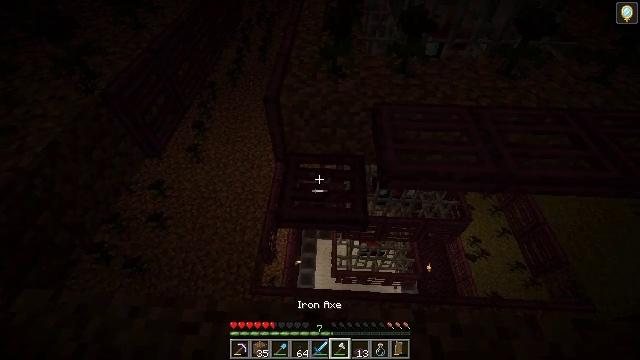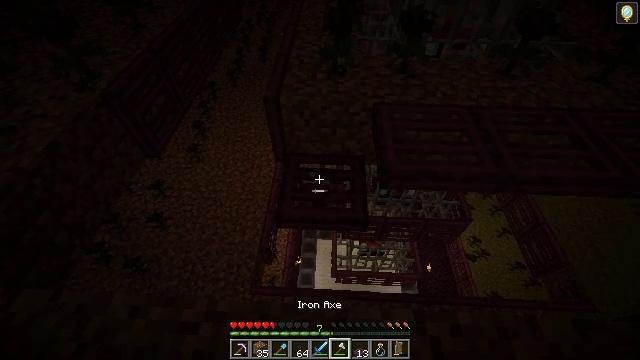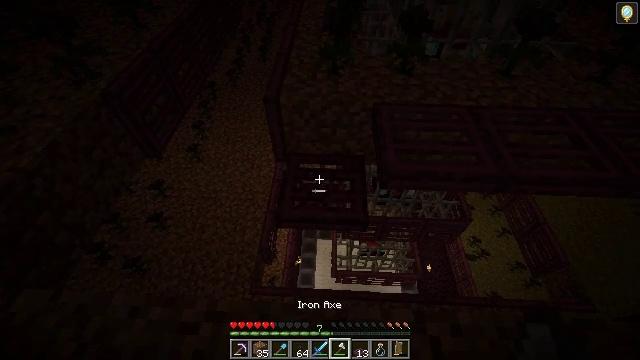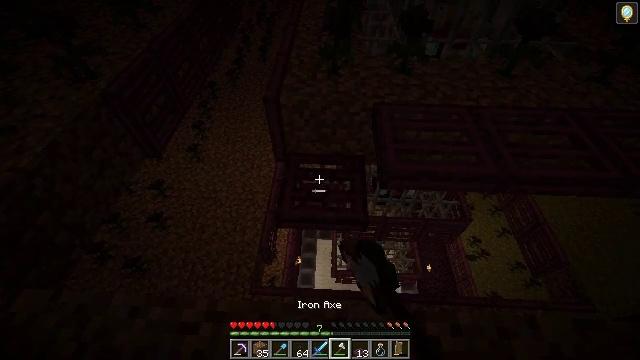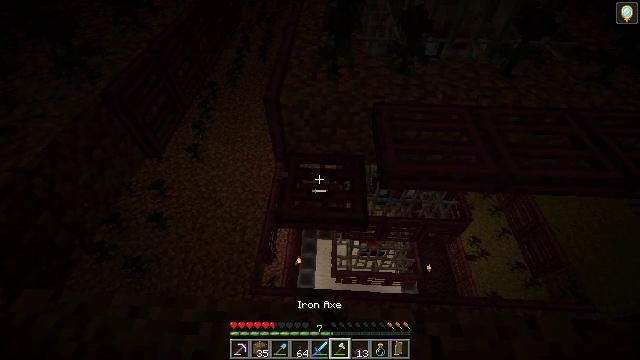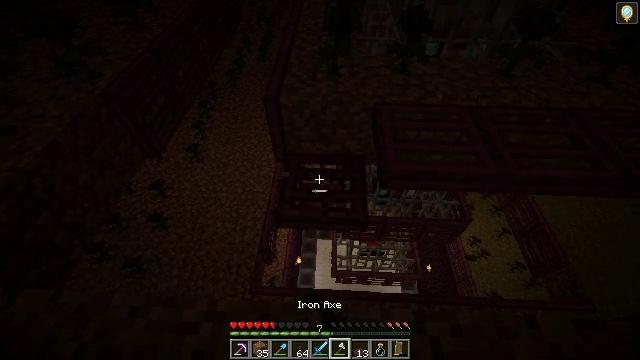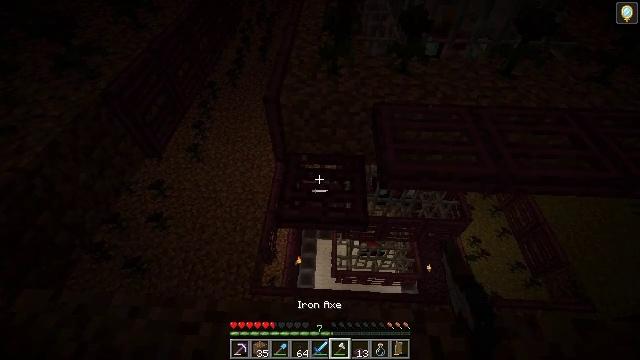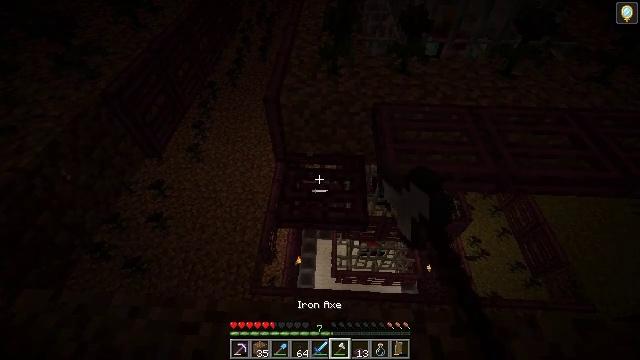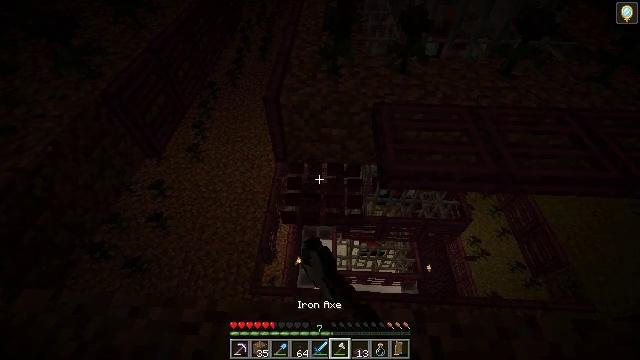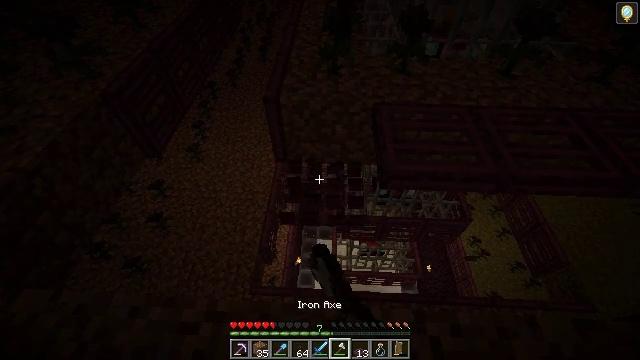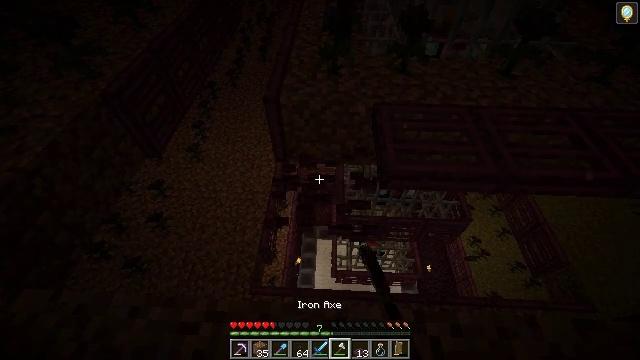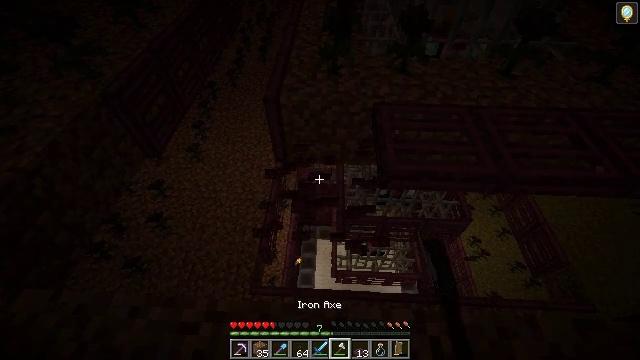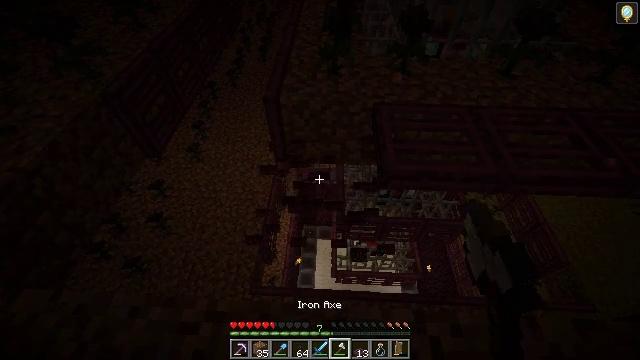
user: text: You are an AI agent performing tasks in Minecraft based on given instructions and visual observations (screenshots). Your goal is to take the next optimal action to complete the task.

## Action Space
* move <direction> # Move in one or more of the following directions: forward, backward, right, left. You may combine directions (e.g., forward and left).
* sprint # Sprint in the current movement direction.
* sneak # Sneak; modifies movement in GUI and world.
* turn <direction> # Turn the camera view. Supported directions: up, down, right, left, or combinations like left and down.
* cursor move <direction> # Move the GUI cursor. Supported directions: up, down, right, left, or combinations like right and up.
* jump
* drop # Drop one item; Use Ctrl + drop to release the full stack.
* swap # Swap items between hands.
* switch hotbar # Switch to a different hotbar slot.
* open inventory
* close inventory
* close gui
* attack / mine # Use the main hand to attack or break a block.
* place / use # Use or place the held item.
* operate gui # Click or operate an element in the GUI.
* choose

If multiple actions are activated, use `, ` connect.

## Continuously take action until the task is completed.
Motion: motion action
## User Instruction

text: Gather the crimson trapdoor for reuse.
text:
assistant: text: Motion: attack / mine
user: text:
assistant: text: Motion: attack / mine
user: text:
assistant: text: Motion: attack / mine
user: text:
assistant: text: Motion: attack / mine
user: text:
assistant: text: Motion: attack / mine
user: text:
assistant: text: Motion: attack / mine
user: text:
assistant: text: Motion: attack / mine
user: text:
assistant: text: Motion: attack / mine
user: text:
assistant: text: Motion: attack / mine
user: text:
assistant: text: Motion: attack / mine
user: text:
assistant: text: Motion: attack / mine
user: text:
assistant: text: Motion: attack / mine
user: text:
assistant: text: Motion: attack / mine